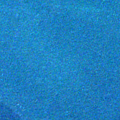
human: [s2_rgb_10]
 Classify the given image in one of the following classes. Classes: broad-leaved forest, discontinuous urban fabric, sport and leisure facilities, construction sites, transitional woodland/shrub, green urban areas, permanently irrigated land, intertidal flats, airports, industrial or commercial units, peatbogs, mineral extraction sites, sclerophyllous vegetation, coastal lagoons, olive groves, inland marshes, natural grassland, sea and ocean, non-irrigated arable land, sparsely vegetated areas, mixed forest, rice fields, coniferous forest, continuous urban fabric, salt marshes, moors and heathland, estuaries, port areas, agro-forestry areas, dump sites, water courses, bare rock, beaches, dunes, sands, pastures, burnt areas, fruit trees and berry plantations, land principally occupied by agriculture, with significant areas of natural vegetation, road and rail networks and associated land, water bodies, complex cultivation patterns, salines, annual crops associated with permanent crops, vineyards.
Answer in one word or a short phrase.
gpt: sea and ocean